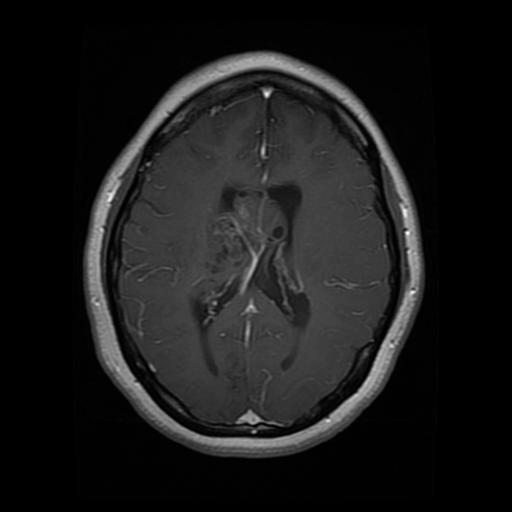
Label: glioma